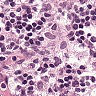
Metastatic tissue present: no